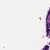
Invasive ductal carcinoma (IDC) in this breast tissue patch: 0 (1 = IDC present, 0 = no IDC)